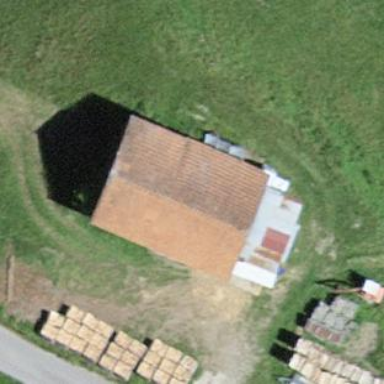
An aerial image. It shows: Rural barn.